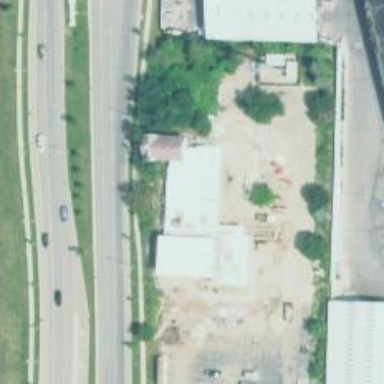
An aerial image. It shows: Veterinary facility.